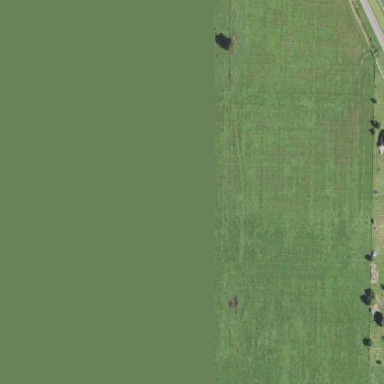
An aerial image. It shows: Beautiful meadow.